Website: bh-photo
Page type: address-validator
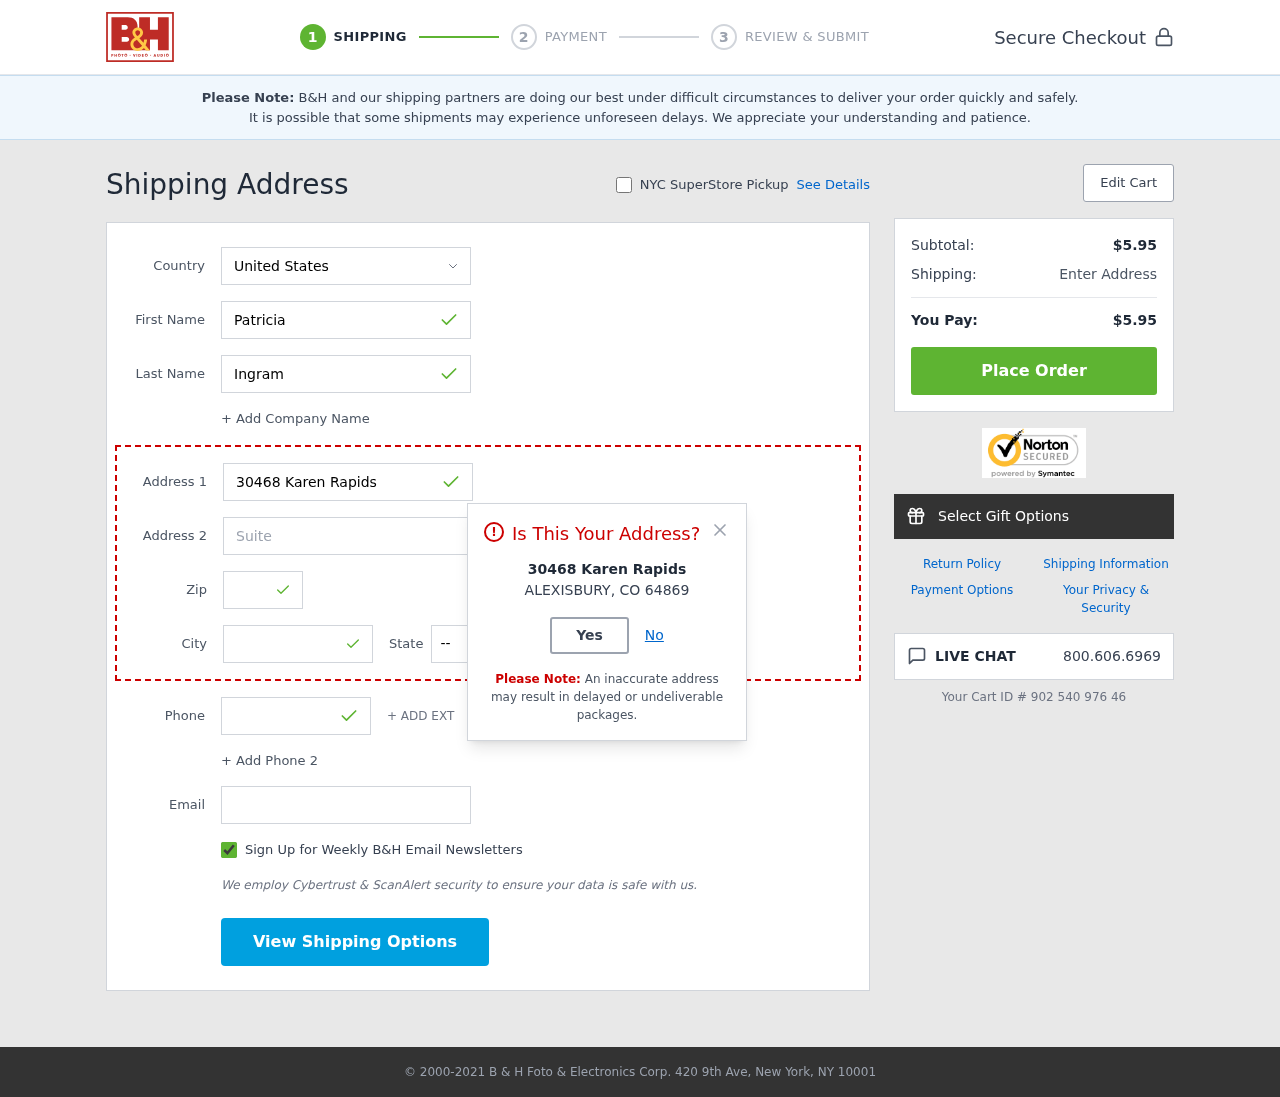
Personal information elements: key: PII_CITY
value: Alexisbury
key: PII_COUNTRY
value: United States
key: PII_EMAIL
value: patricia.ingram@gmail.com
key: PII_FIRSTNAME
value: Patricia
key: PII_LASTNAME
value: Ingram
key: PII_PHONE
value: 6247888399
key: PII_POSTCODE
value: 64869
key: PII_STATE_ABBR
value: CO
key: PII_STREET
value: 30468 Karen Rapids
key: PII_STREET2
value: Suite 313
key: PII_CITY_MODAL
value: ALEXISBURY
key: PII_POSTCODE_FULL
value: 64869
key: PII_POSTCODE_NUMERIC
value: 64869
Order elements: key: ORDER_SUBTOTAL
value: $5.95
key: ORDER_TOTAL
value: $5.95
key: ORDER_ID
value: Your Cart ID # 902 540 976 46